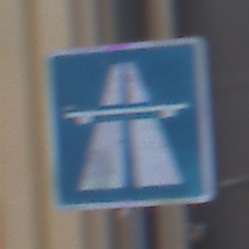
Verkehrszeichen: Autobahn
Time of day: MorningAfternoon
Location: Outdoor (Urban)
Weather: PartlyCloudy
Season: NotSpecified
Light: Natural